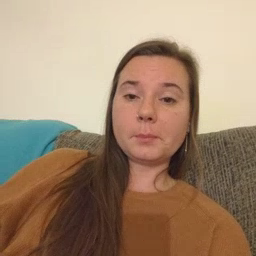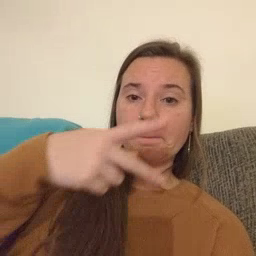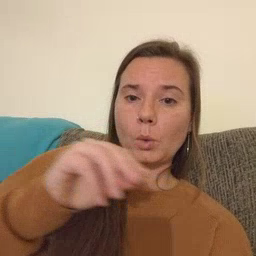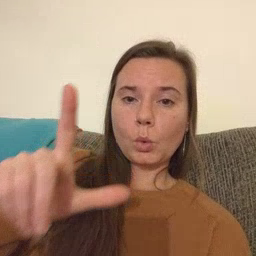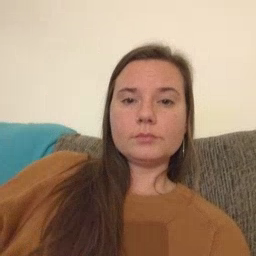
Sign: pool